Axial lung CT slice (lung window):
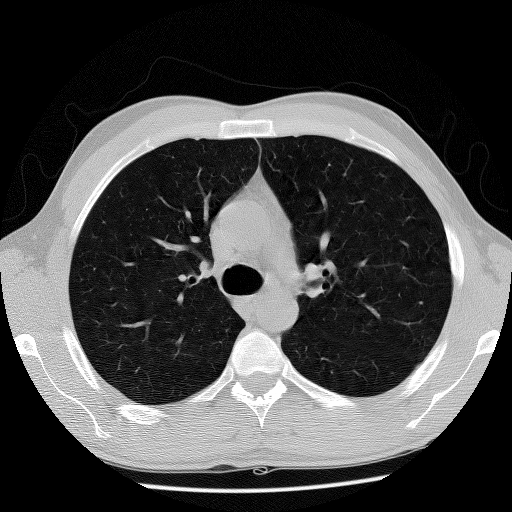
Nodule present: no